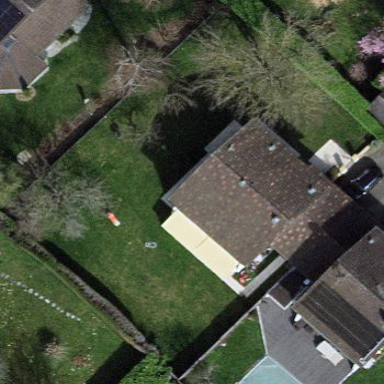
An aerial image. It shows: Garden enclosed by fence.